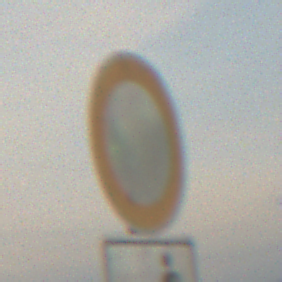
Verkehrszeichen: VerbotFahrzeugeAllerArt
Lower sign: HinweisDurchSinnbild1
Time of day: SunriseSunset
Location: Outdoor (RoadRail)
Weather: PartlyCloudy
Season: NotSpecified
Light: Natural